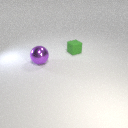
small green rubber cube behind large purple metal sphere